Question: I am looking for a way to slightly modify the default window title in an Android app for both phone and tablet. The example below is a tablet view of the title bar as standard:

I have tried implementing a custom title bar, which works but the context menu (circled in red) disappears, which I need. All I want to do is change the color of the bottom border or remove the bottom border altogether.
Is there a way to make changes whilst keeping the context menu?
Thanks
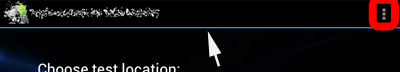
Answer: In your manifest in application tag define as :
'''
android:theme="@style/mytheme"
'''
Now in res/values you can define a file say theme.xml with content as :
'''
<resources>
<style name="mytheme" parent="@android:style/Theme" >
<item name="android:_DEFAULT_BASE_COLOR_1">#XXXXXX</item>
<item name="android:windowNoTitle">true</item>
... .
</style>
</resources>
'''
This will change the basic colour scheme of your application. Here are the color themes primarily used on Android: <URL>